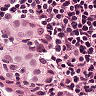
Metastatic tissue present: yes